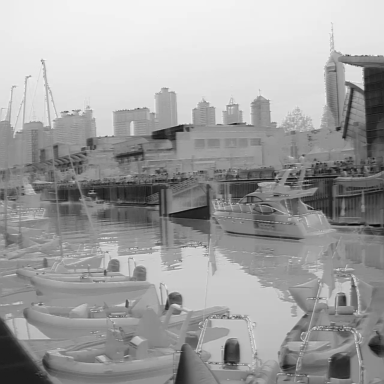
There are eight canoes in the infrared image.